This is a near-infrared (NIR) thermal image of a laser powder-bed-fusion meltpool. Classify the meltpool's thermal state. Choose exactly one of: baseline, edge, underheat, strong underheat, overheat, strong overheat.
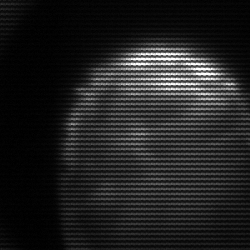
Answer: edge